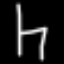
Label: chair